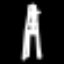
Label: The Eiffel Tower